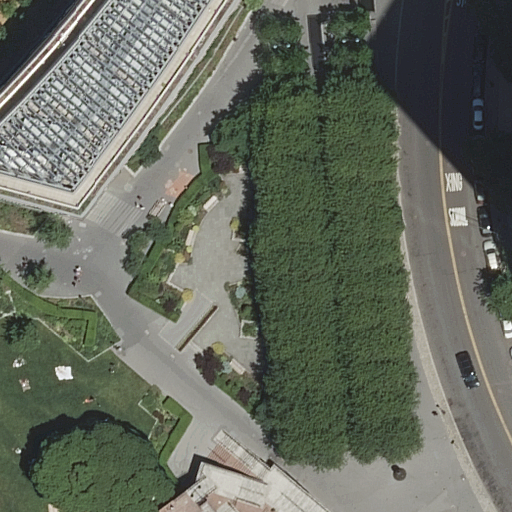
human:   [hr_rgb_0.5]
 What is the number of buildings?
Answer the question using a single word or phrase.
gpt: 2

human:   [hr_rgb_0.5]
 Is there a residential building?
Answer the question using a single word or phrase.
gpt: yes

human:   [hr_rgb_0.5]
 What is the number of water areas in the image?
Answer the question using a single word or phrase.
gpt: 0

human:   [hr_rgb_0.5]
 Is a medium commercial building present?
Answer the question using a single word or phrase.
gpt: no

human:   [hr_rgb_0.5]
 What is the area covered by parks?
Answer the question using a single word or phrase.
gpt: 2306m2

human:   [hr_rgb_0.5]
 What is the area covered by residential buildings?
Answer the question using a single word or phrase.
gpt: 1392m2

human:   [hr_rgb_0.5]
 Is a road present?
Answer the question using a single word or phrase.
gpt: yes

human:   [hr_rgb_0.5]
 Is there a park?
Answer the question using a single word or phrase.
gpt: yes

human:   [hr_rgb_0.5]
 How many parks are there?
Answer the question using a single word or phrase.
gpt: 1

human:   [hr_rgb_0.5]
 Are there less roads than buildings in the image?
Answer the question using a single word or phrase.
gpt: no

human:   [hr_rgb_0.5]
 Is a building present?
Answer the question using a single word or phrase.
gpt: yes

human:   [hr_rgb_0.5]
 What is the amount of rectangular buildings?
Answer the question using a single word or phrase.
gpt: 1

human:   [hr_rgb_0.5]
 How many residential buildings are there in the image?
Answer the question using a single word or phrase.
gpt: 2

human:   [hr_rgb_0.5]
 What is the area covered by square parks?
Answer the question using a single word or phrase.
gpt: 0m2

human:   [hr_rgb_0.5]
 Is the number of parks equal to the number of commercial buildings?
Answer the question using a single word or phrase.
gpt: no

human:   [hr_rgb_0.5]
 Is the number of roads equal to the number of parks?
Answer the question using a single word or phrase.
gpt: no

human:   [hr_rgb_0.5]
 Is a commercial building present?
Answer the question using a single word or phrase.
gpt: no

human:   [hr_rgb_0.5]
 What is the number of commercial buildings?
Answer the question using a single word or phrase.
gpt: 0

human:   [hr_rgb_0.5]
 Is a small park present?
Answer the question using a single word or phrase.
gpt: no

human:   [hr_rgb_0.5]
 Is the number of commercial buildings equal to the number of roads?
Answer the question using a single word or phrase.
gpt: no

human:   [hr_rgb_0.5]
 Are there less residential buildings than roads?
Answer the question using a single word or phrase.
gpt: yes

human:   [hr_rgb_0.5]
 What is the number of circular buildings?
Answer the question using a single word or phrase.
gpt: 0

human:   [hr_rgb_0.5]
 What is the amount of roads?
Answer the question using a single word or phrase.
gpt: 5

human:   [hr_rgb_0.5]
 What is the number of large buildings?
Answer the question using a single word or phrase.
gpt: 1

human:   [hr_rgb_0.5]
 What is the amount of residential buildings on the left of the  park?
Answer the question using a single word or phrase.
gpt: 2

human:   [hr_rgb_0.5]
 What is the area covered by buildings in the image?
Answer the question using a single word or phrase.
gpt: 1392m2

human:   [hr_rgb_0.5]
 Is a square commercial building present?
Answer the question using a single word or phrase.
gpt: no

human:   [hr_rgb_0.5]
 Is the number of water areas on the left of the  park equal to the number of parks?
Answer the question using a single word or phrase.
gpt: no

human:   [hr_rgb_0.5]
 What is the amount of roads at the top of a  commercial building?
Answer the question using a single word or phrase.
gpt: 0

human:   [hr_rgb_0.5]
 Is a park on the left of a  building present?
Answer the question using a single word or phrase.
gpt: no

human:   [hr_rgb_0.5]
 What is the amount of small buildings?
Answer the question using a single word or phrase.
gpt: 1

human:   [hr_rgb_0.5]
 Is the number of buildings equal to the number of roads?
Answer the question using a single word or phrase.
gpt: no

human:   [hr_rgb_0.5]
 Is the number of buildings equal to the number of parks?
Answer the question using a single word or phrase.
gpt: no

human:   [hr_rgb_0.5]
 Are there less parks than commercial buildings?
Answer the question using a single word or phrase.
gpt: no

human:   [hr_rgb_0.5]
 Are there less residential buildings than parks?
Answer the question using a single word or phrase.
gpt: no

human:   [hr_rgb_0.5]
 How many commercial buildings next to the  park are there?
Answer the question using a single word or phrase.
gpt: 0

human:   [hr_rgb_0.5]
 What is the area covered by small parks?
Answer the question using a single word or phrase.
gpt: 0m2

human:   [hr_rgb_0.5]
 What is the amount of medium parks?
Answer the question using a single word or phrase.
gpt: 0

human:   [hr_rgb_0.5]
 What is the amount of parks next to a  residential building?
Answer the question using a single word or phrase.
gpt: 1

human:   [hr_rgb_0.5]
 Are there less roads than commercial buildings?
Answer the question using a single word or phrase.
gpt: no

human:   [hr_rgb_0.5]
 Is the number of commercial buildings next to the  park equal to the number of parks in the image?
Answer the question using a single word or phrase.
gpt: no

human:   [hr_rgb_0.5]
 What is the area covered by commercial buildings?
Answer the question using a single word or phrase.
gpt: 0m2

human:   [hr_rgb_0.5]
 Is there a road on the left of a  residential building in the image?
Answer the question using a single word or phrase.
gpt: no

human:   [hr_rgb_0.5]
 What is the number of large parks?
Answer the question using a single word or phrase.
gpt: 1

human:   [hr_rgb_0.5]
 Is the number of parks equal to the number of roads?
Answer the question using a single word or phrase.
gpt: no

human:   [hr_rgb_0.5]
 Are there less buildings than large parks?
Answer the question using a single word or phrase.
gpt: no

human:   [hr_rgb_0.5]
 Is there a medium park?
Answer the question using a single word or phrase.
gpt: no

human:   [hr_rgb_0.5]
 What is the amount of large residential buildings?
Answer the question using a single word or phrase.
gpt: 1

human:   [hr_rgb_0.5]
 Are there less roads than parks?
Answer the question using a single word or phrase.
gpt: no

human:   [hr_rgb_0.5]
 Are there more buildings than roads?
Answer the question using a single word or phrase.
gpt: no

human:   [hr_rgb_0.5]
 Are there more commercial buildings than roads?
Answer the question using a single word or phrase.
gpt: no

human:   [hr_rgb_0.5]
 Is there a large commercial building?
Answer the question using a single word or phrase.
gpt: no

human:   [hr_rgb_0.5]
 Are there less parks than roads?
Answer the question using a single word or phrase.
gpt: yes

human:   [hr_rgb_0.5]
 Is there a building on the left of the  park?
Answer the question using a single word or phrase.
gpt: yes

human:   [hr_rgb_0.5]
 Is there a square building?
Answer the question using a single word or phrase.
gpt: no

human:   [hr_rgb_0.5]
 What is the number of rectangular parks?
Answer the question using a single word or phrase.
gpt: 0

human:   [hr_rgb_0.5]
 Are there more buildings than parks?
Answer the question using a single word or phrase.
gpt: yes

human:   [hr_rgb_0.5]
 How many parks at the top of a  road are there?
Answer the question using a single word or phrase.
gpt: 0

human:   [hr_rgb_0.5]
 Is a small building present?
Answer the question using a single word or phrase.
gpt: yes

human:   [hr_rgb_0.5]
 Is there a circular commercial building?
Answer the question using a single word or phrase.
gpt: no

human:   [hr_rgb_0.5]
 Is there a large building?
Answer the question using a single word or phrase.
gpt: yes

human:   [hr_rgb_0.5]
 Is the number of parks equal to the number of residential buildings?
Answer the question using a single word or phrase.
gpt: no

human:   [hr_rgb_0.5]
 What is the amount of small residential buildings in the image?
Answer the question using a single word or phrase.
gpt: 1

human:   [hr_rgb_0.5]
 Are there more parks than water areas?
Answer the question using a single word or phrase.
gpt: yes